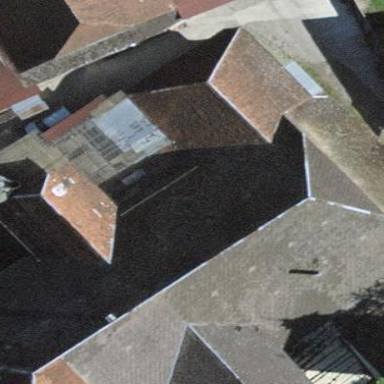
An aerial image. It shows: Farm building.